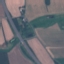
Label: Highway